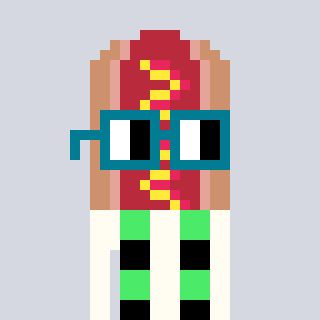
a pixel art character with square dark green glasses, a hotdog-shaped head and a grayscale-colored body on a cool background